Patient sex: M
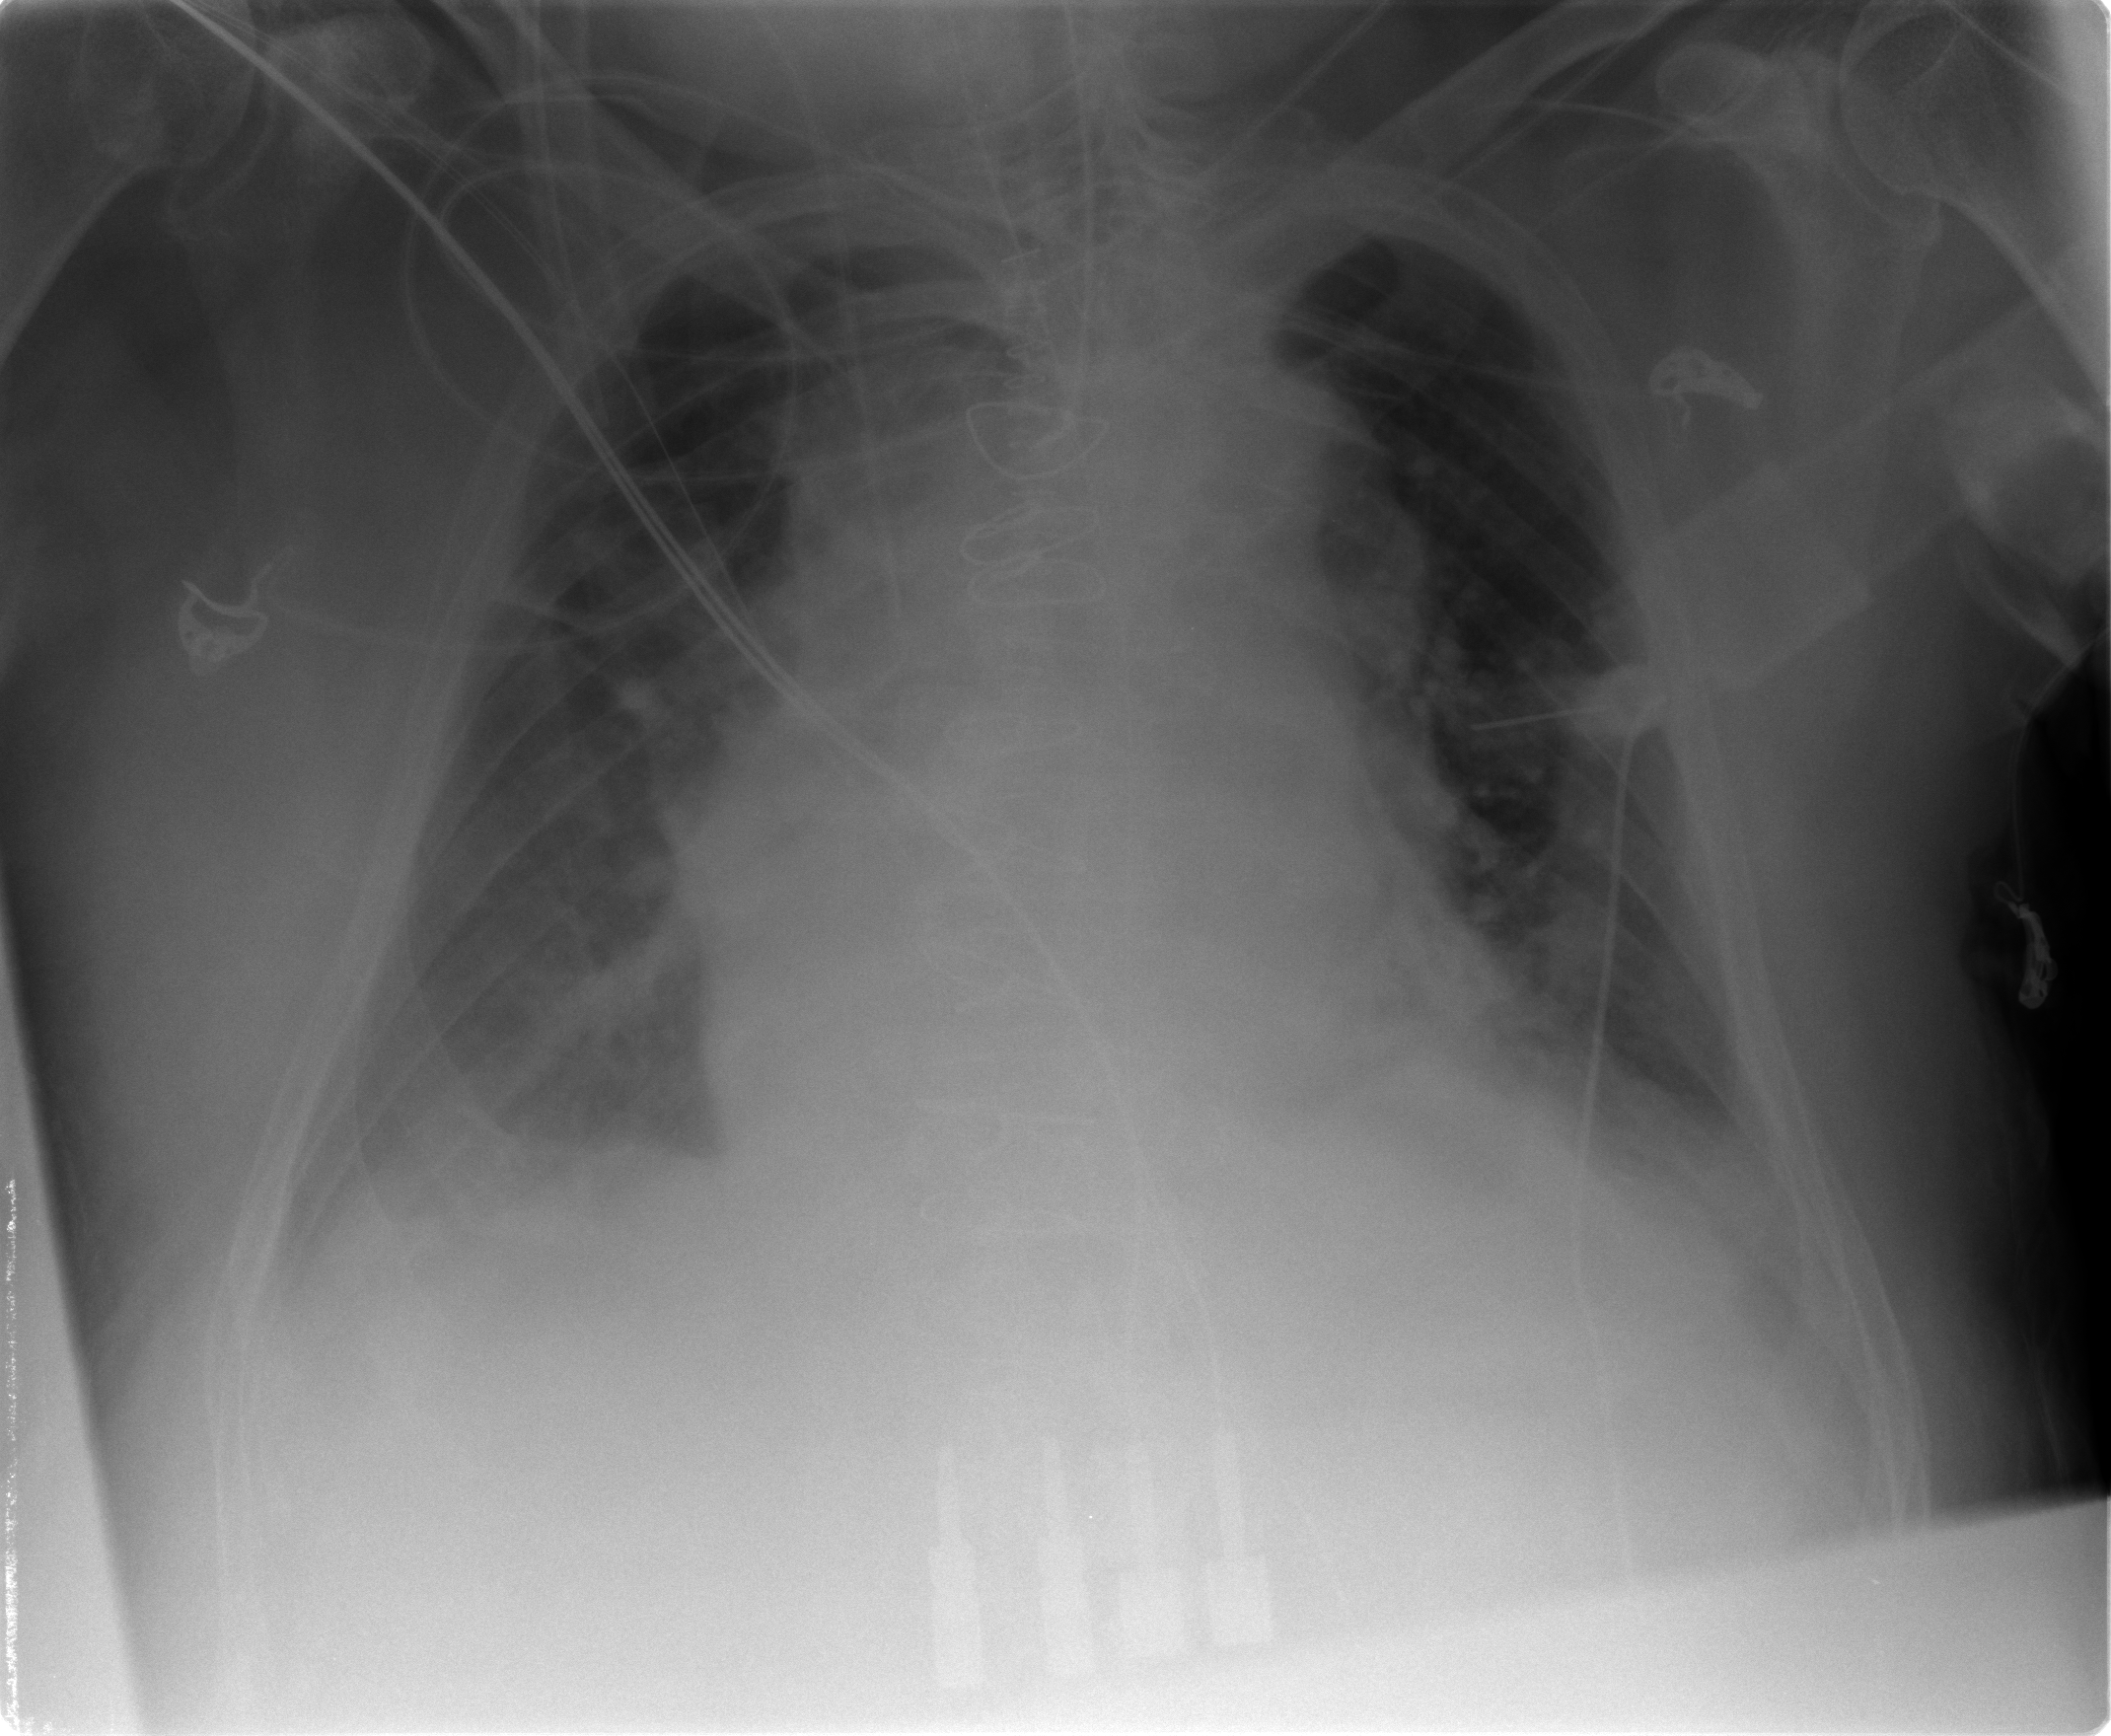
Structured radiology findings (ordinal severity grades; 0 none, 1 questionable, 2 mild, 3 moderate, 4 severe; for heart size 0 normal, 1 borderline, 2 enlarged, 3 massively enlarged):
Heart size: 2
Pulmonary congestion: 0
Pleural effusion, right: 2
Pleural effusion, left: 1
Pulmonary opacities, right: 0
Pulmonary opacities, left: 0
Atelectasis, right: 2
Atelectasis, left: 2